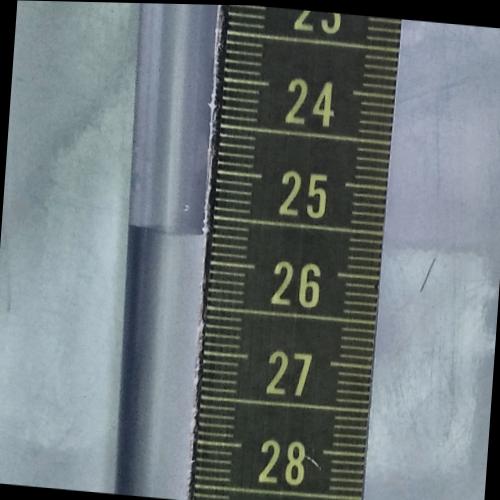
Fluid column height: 25.7 cm